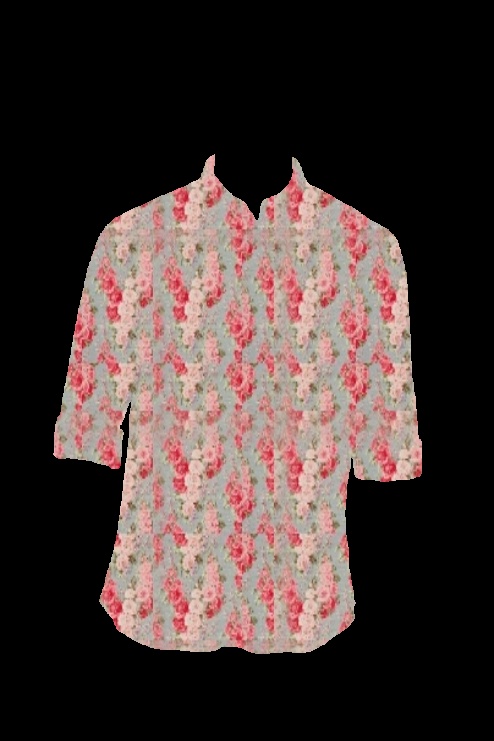
pink rose floral tee